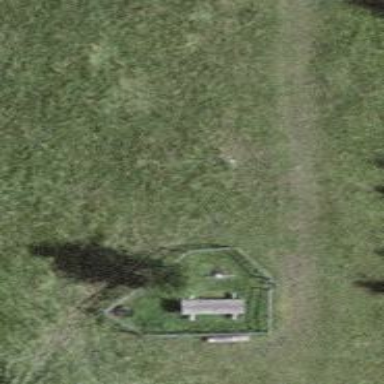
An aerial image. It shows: Wayside cross with historic significance.